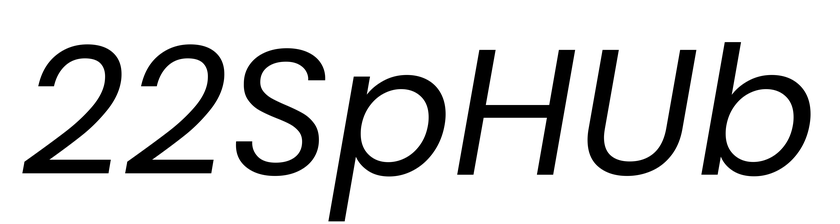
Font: Poppins-Italic